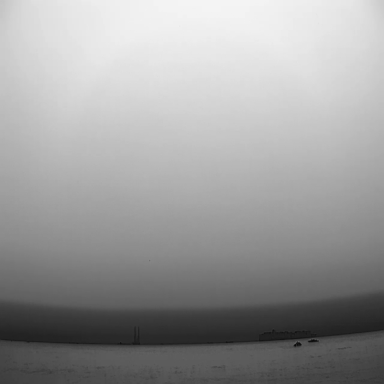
There are two canoes in the infrared image.